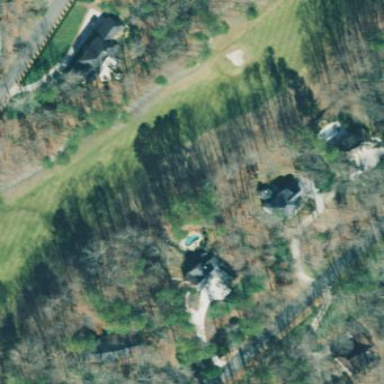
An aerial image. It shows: Golf fairway in the image.